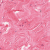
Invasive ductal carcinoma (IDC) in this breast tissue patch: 0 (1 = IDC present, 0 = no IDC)